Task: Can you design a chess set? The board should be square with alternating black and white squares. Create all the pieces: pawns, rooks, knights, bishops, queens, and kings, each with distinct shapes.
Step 3143:
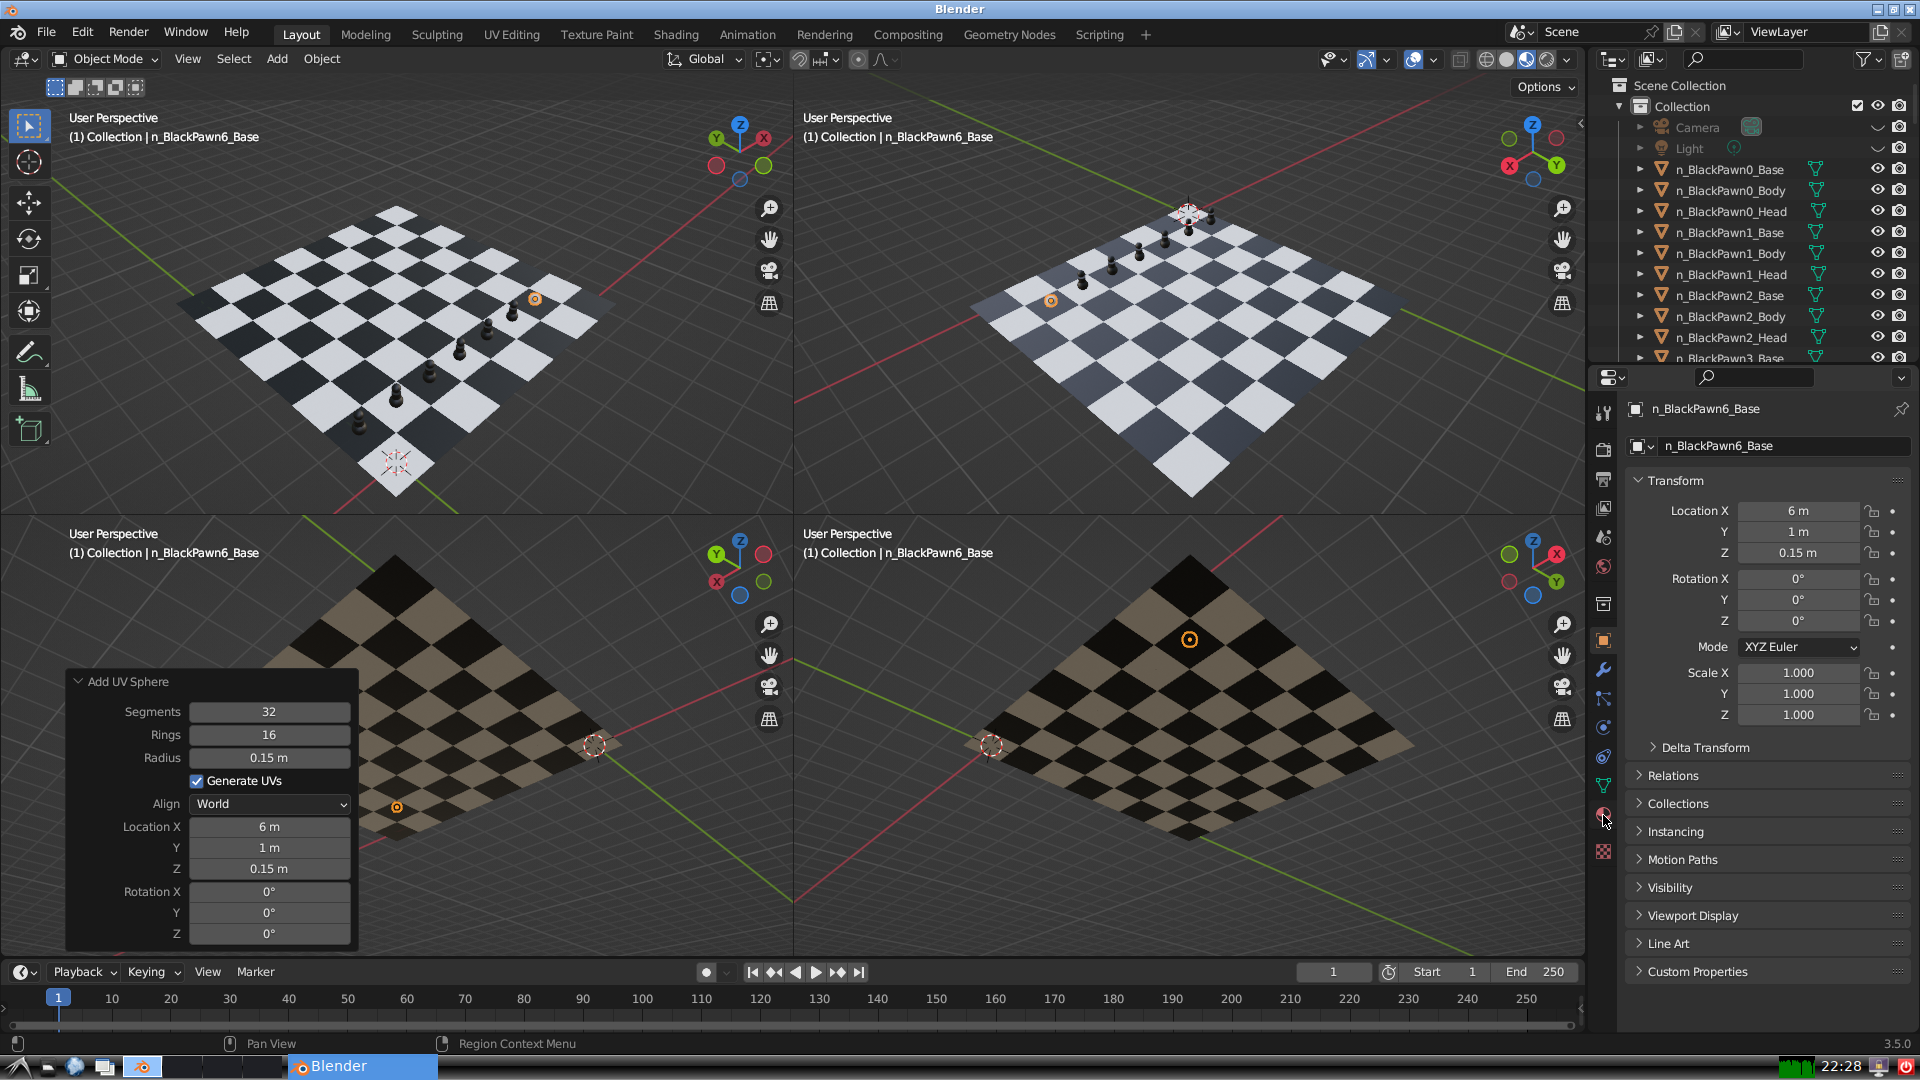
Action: click: no